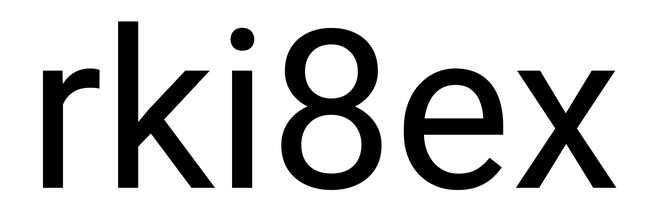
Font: Roboto_Regular